Platform: macOS
Application: Arc Browser
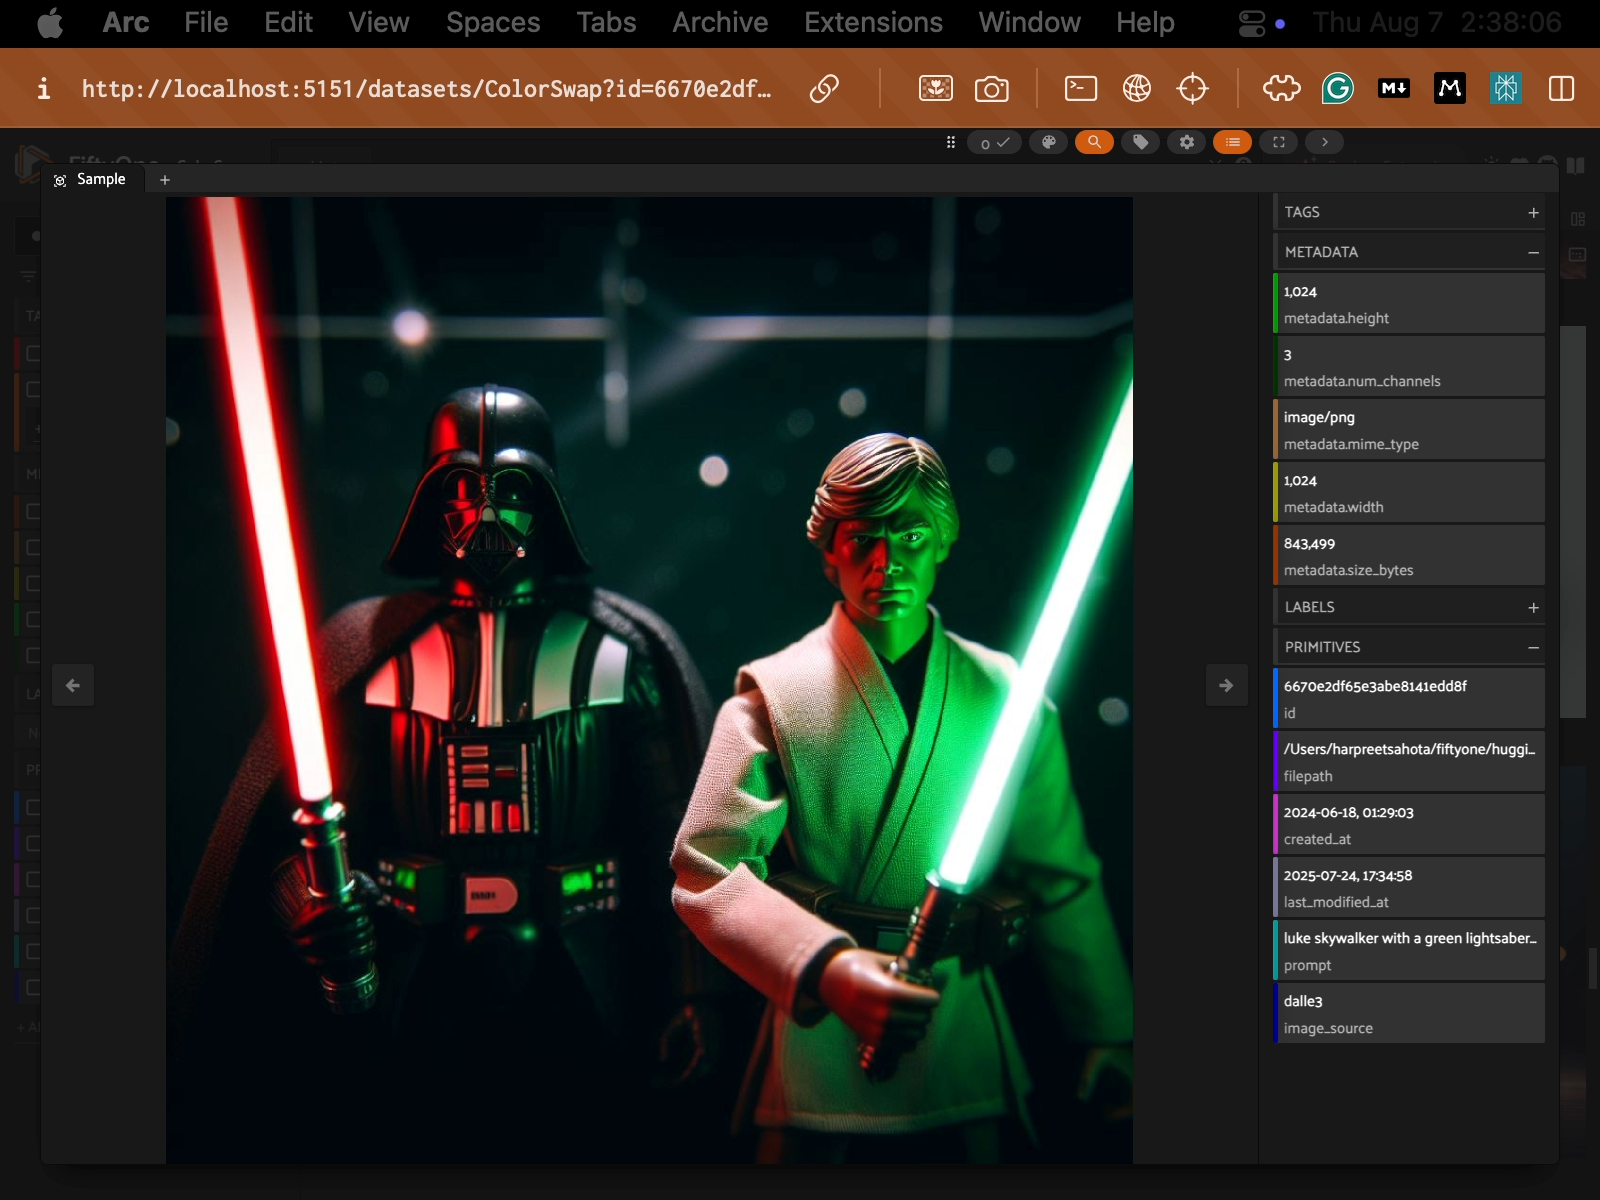
task_description: Where can I find the value of metadata.mime_type for this sample?
action_type: hover
element_info: Menu Item
steps_since_start: 1